Question: I have an with 4 columns. One of the columns contain text which extends the width of the column, thus some of the text are located beneath the next column.

How can I set 'white-space' to 'normal' for the cells in the listview?
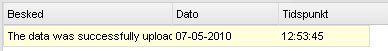
Answer: This should be in your column definition:
'''
{
header: 'Besked',
dataIndex: 'besked',
tpl: '<p style="white-space:normal";>{besked}</p>'
}
'''